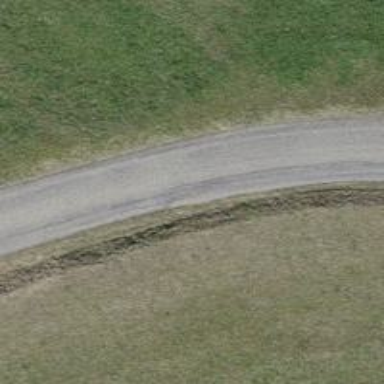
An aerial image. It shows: Track with grade1 tracktype.